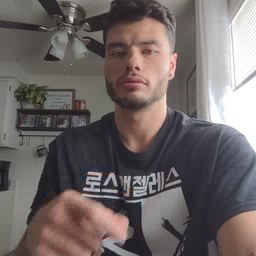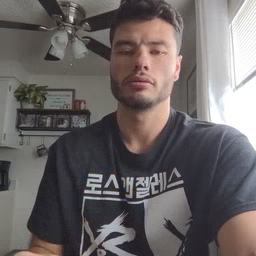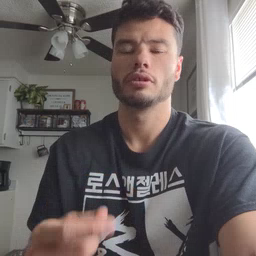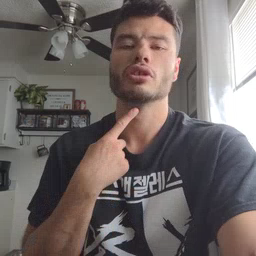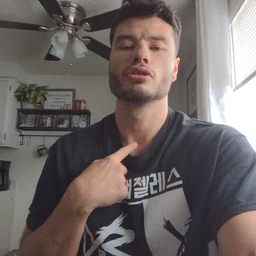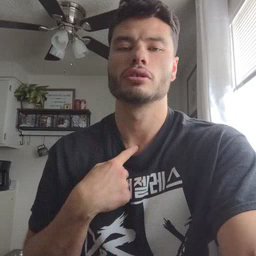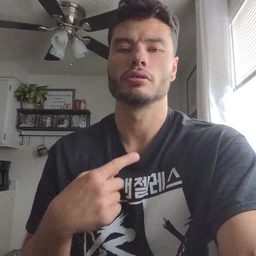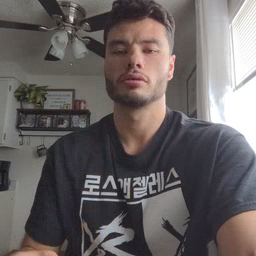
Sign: thirsty